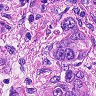
Metastatic tissue present: yes